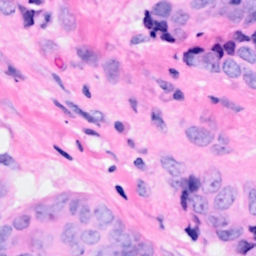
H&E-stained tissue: Breast